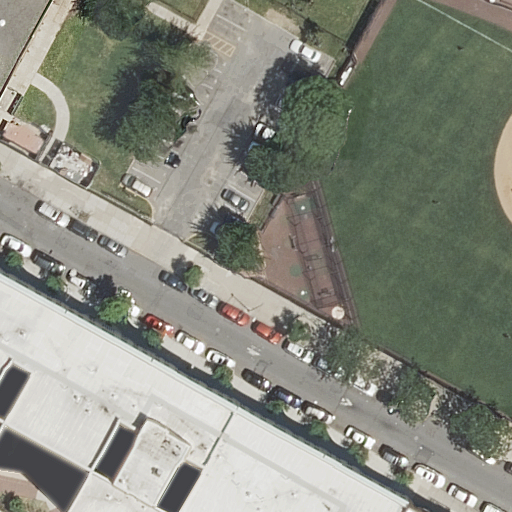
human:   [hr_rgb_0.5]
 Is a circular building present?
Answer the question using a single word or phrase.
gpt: no

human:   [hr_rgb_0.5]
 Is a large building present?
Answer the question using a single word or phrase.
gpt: yes

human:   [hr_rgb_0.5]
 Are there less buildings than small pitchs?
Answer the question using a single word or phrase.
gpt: no

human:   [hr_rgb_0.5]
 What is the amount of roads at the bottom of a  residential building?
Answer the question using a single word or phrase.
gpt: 3

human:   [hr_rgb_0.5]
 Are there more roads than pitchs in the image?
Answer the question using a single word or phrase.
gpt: yes

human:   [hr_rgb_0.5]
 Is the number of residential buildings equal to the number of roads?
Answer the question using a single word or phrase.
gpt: no

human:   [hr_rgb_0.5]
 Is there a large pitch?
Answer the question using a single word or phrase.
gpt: yes

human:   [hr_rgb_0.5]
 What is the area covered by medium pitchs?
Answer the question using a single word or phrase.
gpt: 0m2

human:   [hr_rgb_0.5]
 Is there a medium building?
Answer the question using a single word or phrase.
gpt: yes

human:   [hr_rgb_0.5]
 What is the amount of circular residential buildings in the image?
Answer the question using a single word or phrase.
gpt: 0

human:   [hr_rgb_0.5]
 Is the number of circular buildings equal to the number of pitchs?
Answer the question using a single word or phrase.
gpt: no

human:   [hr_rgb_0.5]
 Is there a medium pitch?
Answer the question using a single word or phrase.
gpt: no

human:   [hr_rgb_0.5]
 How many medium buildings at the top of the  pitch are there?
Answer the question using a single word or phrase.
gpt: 1

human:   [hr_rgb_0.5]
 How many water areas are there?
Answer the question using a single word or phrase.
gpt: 0

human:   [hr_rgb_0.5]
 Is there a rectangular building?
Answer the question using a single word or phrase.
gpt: yes

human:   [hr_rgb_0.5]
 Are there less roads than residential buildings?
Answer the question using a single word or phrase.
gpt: yes

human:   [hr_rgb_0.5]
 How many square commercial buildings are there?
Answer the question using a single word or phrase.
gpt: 0

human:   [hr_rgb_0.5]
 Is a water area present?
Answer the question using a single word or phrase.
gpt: no

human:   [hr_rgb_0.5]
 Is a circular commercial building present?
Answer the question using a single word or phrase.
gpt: no

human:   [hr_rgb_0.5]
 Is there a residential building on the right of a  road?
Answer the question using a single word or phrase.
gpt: yes

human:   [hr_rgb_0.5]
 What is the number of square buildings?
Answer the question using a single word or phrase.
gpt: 0

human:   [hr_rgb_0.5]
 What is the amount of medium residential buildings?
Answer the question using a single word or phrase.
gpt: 5

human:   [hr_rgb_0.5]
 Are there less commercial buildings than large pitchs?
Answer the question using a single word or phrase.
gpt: yes

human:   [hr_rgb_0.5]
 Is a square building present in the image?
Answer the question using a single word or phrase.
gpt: no

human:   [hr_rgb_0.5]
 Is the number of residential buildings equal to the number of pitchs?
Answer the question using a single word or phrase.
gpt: no

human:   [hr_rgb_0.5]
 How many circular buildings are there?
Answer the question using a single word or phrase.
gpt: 0

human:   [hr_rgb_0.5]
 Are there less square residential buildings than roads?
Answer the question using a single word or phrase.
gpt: yes

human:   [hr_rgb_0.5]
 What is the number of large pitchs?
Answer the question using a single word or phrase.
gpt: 1

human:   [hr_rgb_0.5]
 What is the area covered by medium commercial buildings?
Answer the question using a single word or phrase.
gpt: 0m2

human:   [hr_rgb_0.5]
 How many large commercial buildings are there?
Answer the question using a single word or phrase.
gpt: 0

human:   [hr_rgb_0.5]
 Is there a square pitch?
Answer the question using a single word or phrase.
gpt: no

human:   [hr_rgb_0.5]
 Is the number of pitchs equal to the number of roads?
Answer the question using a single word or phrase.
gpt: no

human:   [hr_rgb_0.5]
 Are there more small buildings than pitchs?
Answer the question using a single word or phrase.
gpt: no

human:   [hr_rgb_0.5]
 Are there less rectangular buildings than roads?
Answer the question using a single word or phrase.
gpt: yes

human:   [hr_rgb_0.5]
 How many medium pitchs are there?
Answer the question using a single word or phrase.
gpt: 0

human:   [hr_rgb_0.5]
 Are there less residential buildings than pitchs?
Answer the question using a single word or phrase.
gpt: no